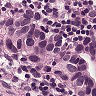
Metastatic tissue present: yes